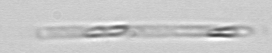
Label: Leptocylindrus